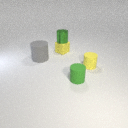
small green rubber cylinder to the left of small yellow rubber cylinder